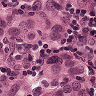
Metastatic tissue present: yes